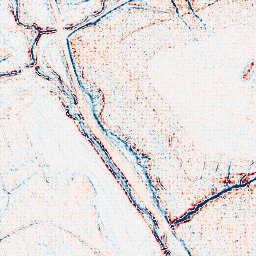
Category: edge_preserving
Decomposition family: anisotropic_diffusion
Decomposition parameters: iterations: 5
kappa: 30
gamma: 0.15
Upsampling method: sinc_hamming
Upsampling parameters: scale: 4
kernel_size: 4
Upsampling scale: 4